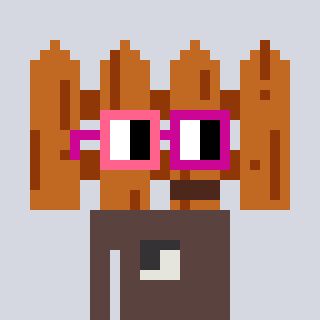
a pixel art character with square pink and red glasses, a fence-shaped head and a darkbrown-colored body on a cool background